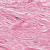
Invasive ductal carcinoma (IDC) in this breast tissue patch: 0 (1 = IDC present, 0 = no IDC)